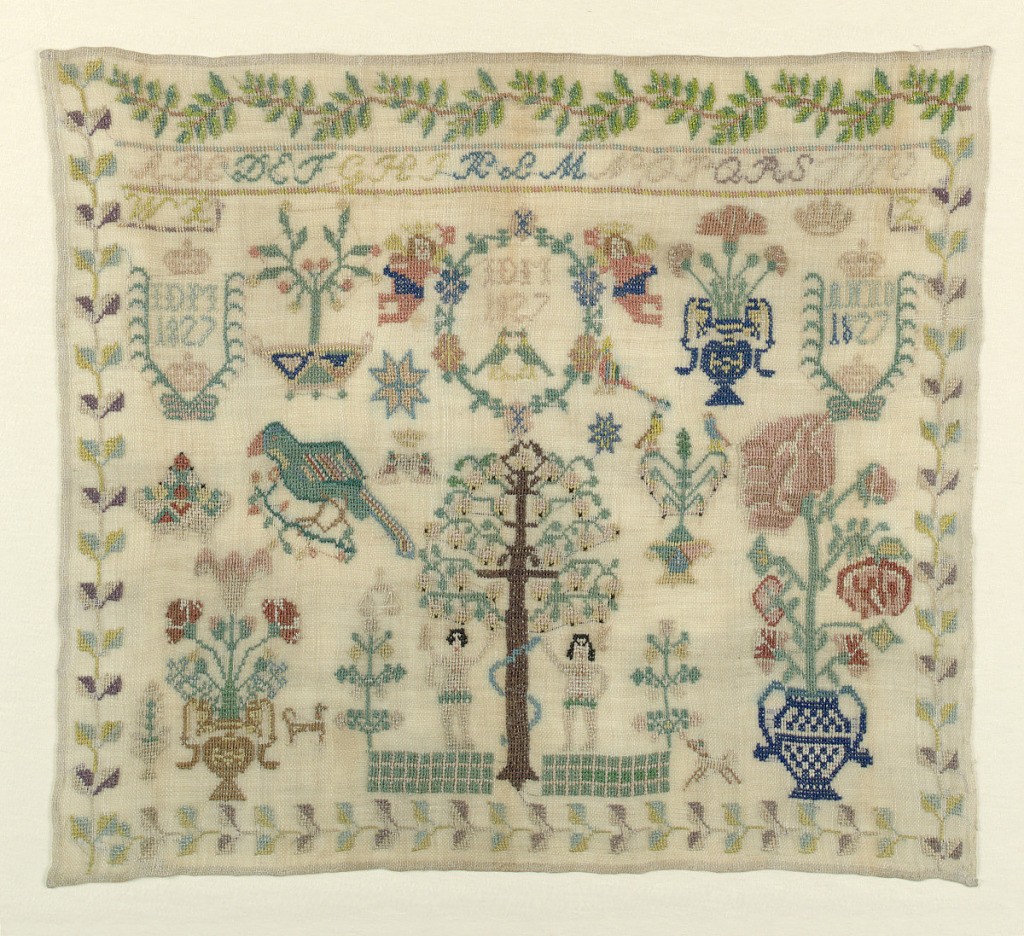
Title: Sampler
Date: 1827
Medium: silk embroidery on linen foundation Technique: embroidered on plain weave
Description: Ornamental border enclosing alphabet, vases of flowers, birds, and Adam and Eve.